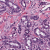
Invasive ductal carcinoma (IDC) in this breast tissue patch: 1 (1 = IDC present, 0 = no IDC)